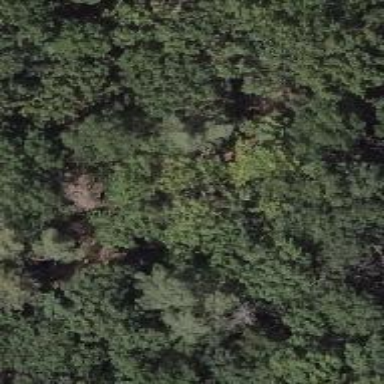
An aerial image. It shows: Natural monument featuring broadleaved deciduous tree.